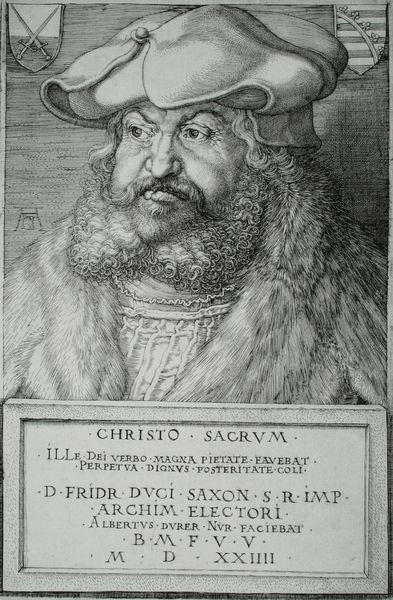
Titel: Friedrich der Weise, Kurfürst von Sachsen
Künstler: Albrecht Dürer
Standort: viele Standorte
Institution: Seriendruck
Schlagwörter: dunkel, kopf, körper, mann, schatten, umhang, weiß, sitzen, frisur, grau, haar, hell, hut, licht, mund, nase, ohr, schmuck, schwarz, stirn, zeichnung, blick, alt, bart, bärte, hemd, kappe, mütze, wand, augen, bärtig, falten, geschichte, gesicht, helld, hermelin, kleidung, kragen, mensch, pelz, rahmen, vollbart, bild, bildnis, portrait, porträt, signatur, auge, haare, mantel, stoff, stoffe, kaufmann, blatt, augenbrauen, frontal, kinn, locke, locken, ohren, renaissance, schultern, fell, kopfbedeckung, spanien, schrift, wangen, alter mann, datierung, kette, grafik, graphik, linien, ausdruck, friedrich, könig, tafel, dick, schnurbart, inschrift, streng, grimmig, maler, rüschen, stofflichkeit, augenbraue, jahreszahl, schnauzer, striche, fett, schild, unterschrift, kreuz, linie, kohle, denkmal, kontur, druck, lithographie, initialen, monogramm, radierung, stich, schwarzweiß, schwerter, text, buchstabe, buchstaben, strich, beschriftung, holzdruck, selbstbildnis, bleistift, herrscher, fürst, wappen, barett, pelzkragen, grab, jesus, brief, wams, herzog, freund, dürer, kupferstich, spruch, christentum, römisch, nürnberg, geburt, kaltnadel, latein, stick, kurfürst, schrifttafel, fugger, kuperstich, sachsen, christ, albrecht, albrecht dürer, initial, pausbacken, geteilt, a d, tafels, anno, erfinder, sakrament, christo, fridrdvgi, getsreift, handerker, inschirift, pirckheimer, sacrvm, schnurrabart, wapppen, pel, könih, manten, mann vollbart, 1524, sacrum, gekraust, spurch